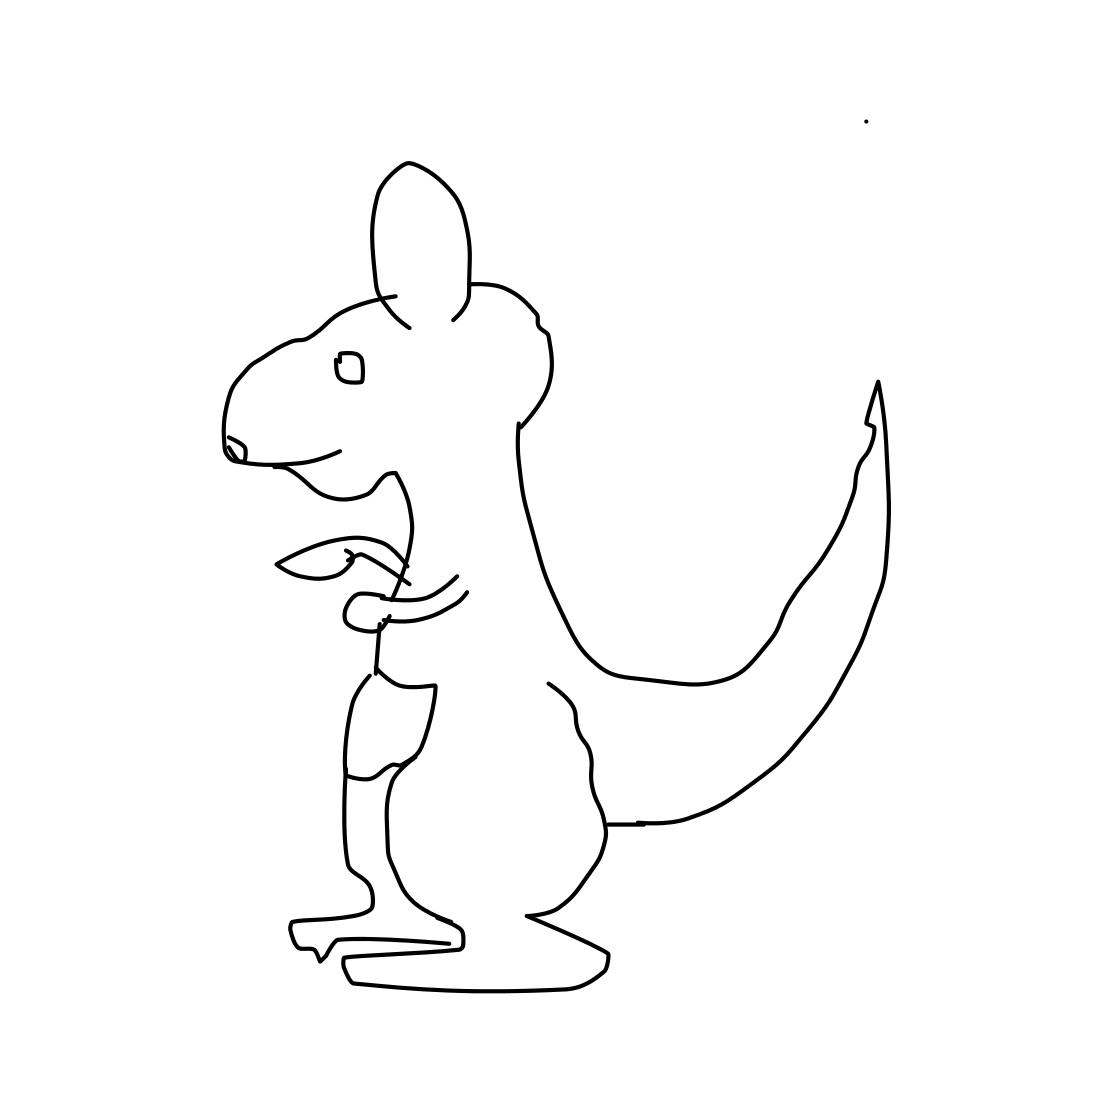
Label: kangaroo